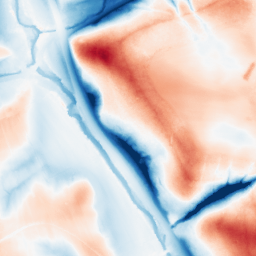
Category: classical
Decomposition family: gaussian
Decomposition parameters: sigma: 20
Upsampling method: regularized
Upsampling parameters: scale: 4
lambda_reg: 0.001
Upsampling scale: 4